Question: I m confused about weight in vertical linear layout. I can use the weight well in horizontal linear layout but how to use it in vertical linear layout. I have a relative layout which contains a liner layout(vertical) that has some text-view and text-fields.I want the following arrangement.

Red line=relative layout,Green Line=Linear Layout(vertical),blue=textview,yellow=texfields
'''
<RelativeLayout xmlns:android="http://schemas.android.com/apk/res/android"
xmlns:tools="http://schemas.android.com/tools"
android:layout_width="match_parent"
android:layout_height="match_parent"
android:gravity="center" >
<LinearLayout
android:id="@+id/linearLayout1"
android:layout_width="fill_parent"
android:layout_height="wrap_content"
android:orientation="horizontal" >
<TextView
android:id="@+id/textView1"
android:layout_width="0dp"
android:layout_height="wrap_content"
android:layout_weight="1"
android:text="Large Text"
android:textAppearance="?android:attr/textAppearanceLarge" />
<EditText
android:id="@+id/editText2"
android:layout_width="0dp"
android:layout_height="wrap_content"
android:layout_weight="1"
android:ems="10"
android:inputType="numberDecimal" />
</LinearLayout>
</RelativeLayout>
'''
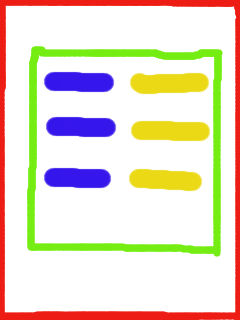
Answer: '''
<RelativeLayout xmlns:android="http://schemas.android.com/apk/res/android"
xmlns:tools="http://schemas.android.com/tools"
android:layout_width="fill_parent"
android:layout_height="fill_parent"
android:gravity="center" >
<LinearLayout
android:id="@+id/linearLayout1"
android:layout_width="fill_parent"
android:layout_height="wrap_content"
android:orientation="vertical"
android:layout_margin="10dp">
<LinearLayout
android:id="@+id/linearLayout1"
android:layout_width="fill_parent"
android:layout_height="wrap_content"
android:orientation="horizontal" >
<TextView
android:id="@+id/textView1"
android:layout_width="0dp"
android:layout_height="wrap_content"
android:layout_weight="1"
android:text="Large Text"
android:textAppearance="?android:attr/textAppearanceLarge" />
<EditText
android:id="@+id/editText1"
android:layout_width="0dp"
android:layout_height="wrap_content"
android:layout_weight="1"
android:ems="10"
android:inputType="numberDecimal" />
</LinearLayout>
<LinearLayout
android:id="@+id/linearLayout2"
android:layout_width="fill_parent"
android:layout_height="wrap_content"
android:orientation="horizontal" >
<TextView
android:id="@+id/textView2"
android:layout_width="0dp"
android:layout_height="wrap_content"
android:layout_weight="1"
android:text="Large Text"
android:textAppearance="?android:attr/textAppearanceLarge" />
<EditText
android:id="@+id/editText2"
android:layout_width="0dp"
android:layout_height="wrap_content"
android:layout_weight="1"
android:ems="10"
android:inputType="numberDecimal" />
</LinearLayout>
<LinearLayout
android:id="@+id/linearLayout3"
android:layout_width="fill_parent"
android:layout_height="wrap_content"
android:orientation="horizontal" >
<TextView
android:id="@+id/textView3"
android:layout_width="0dp"
android:layout_height="wrap_content"
android:layout_weight="1"
android:text="Large Text"
android:textAppearance="?android:attr/textAppearanceLarge" />
<EditText
android:id="@+id/editText3"
android:layout_width="0dp"
android:layout_height="wrap_content"
android:layout_weight="1"
android:ems="10"
android:inputType="numberDecimal" />
</LinearLayout>
<LinearLayout
android:id="@+id/linearLayout4"
android:layout_width="fill_parent"
android:layout_height="wrap_content"
android:orientation="horizontal" >
<TextView
android:id="@+id/textView4"
android:layout_width="0dp"
android:layout_height="wrap_content"
android:layout_weight="1"
android:text="Large Text"
android:textAppearance="?android:attr/textAppearanceLarge" />
<EditText
android:id="@+id/editText4"
android:layout_width="0dp"
android:layout_height="wrap_content"
android:layout_weight="1"
android:ems="10"
android:inputType="numberDecimal" />
</LinearLayout>
</LinearLayout>
</RelativeLayout>
'''